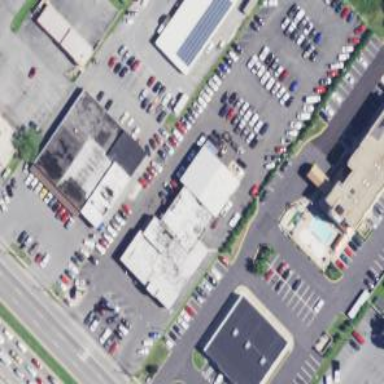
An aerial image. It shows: Building housing car shop.